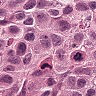
Metastatic tissue present: yes